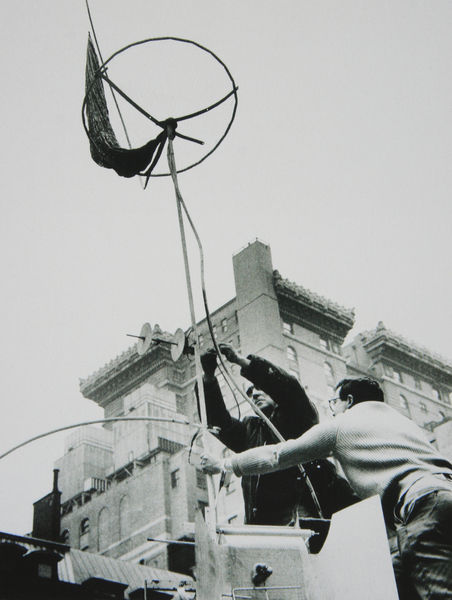
Titel: Homage an New York
Künstler: Jean Tinguely
Standort: Basel
Institution: Museum Tinguely
Schlagwörter: architektur, foto, fotografie, seilemänner